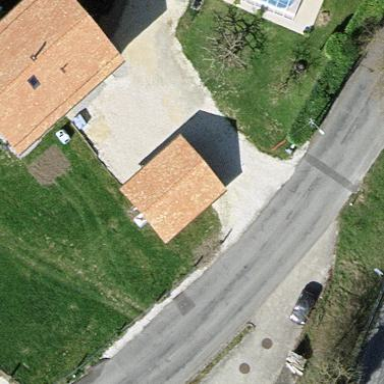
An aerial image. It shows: Group of garages.